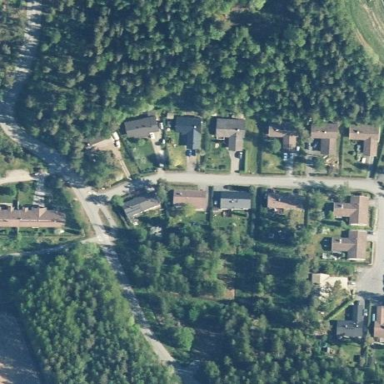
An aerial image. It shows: Residential area.